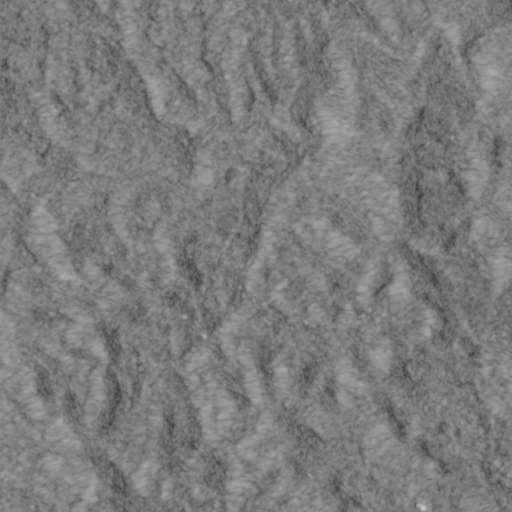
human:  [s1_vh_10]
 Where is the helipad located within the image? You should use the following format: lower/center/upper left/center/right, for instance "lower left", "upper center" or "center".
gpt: The helipad is located in the lower right of the image.
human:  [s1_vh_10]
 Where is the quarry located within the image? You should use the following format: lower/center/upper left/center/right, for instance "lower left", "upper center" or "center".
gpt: There is no quarry in the image.

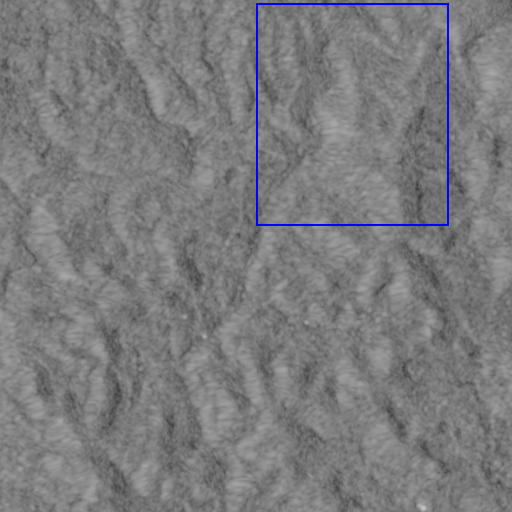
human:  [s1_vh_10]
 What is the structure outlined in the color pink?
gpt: There is no pink outline.
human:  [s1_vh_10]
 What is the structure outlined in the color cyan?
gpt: There is no structure outlined in cyan.